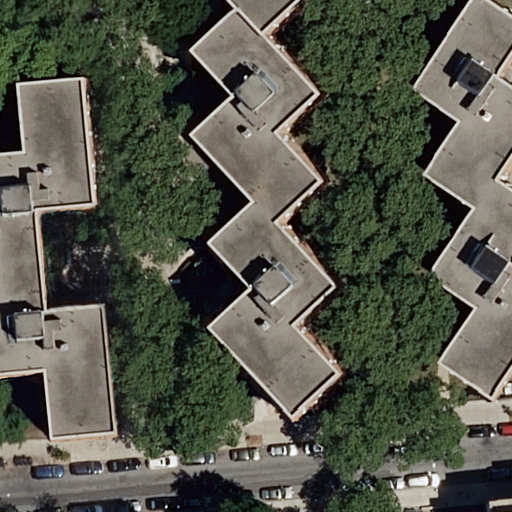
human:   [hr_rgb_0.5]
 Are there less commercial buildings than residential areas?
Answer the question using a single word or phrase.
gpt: yes

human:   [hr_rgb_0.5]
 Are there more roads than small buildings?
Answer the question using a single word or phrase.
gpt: yes

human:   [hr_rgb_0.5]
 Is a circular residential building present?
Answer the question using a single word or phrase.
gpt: no

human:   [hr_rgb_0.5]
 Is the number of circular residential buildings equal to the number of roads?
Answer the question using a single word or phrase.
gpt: no

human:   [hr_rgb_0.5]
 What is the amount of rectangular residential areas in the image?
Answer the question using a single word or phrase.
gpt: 1

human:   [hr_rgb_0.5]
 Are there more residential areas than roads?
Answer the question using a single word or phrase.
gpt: no

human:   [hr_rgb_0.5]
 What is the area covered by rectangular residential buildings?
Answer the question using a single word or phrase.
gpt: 1153m2

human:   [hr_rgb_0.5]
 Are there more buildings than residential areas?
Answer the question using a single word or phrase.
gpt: yes

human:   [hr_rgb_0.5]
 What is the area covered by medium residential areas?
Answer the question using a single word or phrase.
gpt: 0m2

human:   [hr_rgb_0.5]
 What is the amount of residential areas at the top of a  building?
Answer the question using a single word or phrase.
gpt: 1

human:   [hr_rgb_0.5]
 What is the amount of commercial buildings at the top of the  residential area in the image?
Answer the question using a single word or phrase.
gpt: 0

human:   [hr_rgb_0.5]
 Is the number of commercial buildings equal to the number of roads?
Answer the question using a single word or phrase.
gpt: no

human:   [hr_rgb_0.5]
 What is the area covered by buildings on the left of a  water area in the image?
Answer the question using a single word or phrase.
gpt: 0m2

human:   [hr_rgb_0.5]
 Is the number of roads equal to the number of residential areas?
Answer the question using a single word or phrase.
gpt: no

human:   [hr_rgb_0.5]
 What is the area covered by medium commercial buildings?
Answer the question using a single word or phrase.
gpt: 0m2

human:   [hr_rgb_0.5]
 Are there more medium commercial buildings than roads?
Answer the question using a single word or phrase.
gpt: no

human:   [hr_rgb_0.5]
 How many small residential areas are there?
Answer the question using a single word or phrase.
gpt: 0

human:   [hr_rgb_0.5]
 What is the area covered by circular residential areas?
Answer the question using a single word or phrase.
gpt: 0m2

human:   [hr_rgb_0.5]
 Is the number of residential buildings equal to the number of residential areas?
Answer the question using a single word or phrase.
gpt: no

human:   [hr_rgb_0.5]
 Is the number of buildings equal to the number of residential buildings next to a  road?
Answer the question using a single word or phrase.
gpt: yes

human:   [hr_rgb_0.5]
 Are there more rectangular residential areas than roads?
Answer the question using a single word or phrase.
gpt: no

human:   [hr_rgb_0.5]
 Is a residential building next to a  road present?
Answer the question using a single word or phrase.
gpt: yes

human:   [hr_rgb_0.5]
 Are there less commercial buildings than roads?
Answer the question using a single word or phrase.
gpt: yes

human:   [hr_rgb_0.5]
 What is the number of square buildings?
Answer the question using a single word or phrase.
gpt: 0

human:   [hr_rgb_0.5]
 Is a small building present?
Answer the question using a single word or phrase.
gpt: no

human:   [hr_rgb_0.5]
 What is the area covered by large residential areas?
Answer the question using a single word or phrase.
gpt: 10607m2

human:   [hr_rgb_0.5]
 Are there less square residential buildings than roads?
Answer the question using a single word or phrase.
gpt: yes

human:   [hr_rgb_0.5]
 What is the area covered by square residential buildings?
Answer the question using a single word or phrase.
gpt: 0m2

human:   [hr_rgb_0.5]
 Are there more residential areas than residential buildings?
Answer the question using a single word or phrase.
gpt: no

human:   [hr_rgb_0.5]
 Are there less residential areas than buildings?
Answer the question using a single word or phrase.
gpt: yes

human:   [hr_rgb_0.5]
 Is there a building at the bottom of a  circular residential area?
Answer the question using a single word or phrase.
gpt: no

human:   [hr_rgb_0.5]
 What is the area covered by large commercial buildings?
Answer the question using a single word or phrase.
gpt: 0m2

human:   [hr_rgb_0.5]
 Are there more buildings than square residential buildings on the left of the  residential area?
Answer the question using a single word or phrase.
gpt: yes

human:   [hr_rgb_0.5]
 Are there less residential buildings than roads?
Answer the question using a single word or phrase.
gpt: no

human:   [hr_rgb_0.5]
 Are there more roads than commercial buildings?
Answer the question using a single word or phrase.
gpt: yes

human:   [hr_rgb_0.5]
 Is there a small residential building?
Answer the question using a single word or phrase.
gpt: no